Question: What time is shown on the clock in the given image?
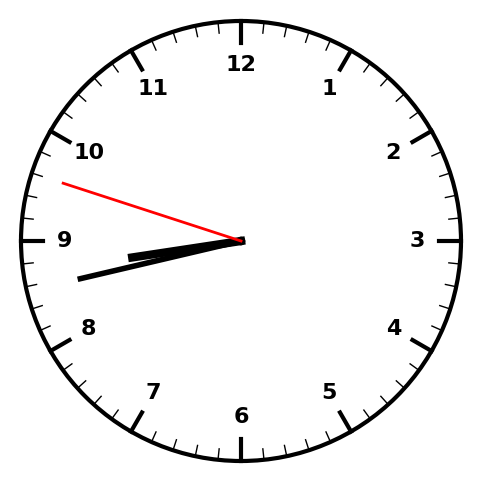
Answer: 08:42:48